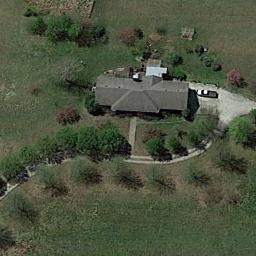
Label: residential